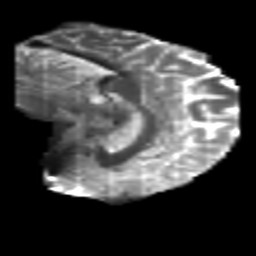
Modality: T2w
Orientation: sagittal
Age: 33
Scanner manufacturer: philips
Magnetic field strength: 3 T
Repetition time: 8.595 s
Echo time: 0.1273 s